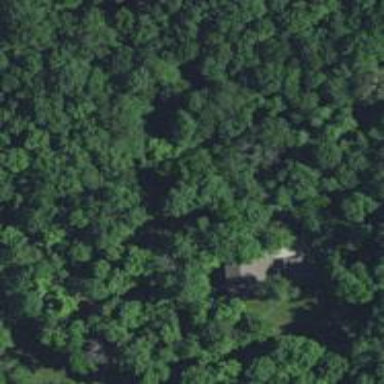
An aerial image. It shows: Driveway.